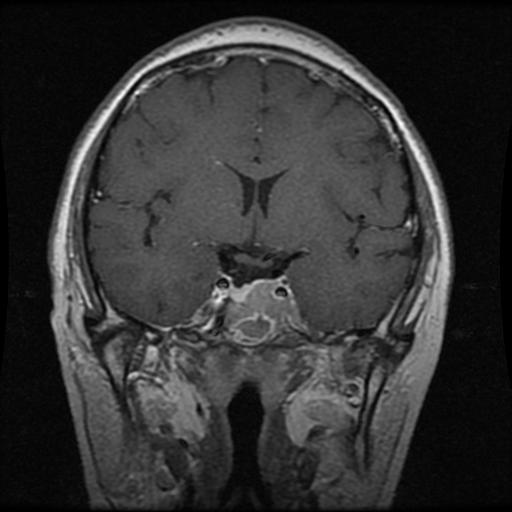
Label: pituitary